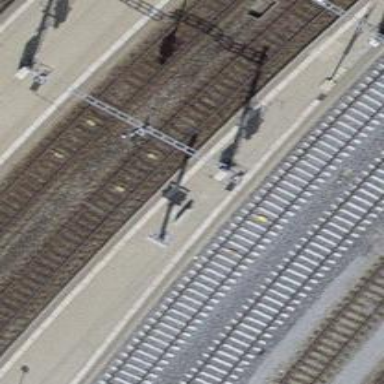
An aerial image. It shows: Railway signal.